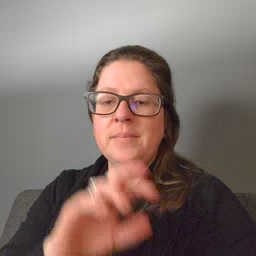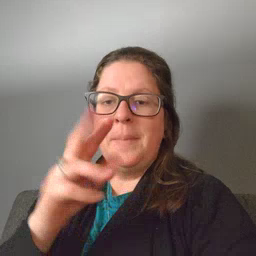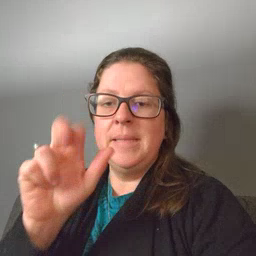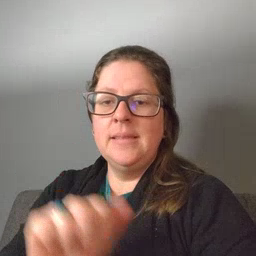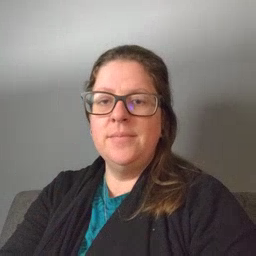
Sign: pizza